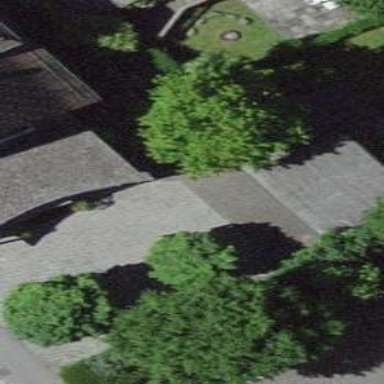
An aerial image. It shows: View of roof of building.